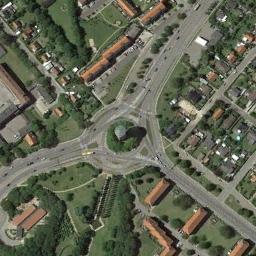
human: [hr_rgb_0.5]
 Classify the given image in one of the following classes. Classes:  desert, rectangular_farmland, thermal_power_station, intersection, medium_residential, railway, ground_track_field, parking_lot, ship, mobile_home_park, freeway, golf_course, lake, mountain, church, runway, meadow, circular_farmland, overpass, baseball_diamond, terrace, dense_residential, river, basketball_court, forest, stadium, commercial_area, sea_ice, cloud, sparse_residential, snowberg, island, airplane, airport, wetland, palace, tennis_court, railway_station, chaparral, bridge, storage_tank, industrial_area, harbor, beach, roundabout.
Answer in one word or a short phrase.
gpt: roundabout